Field crop: maize
Growth stage: 2
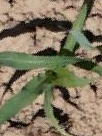
Species: maize